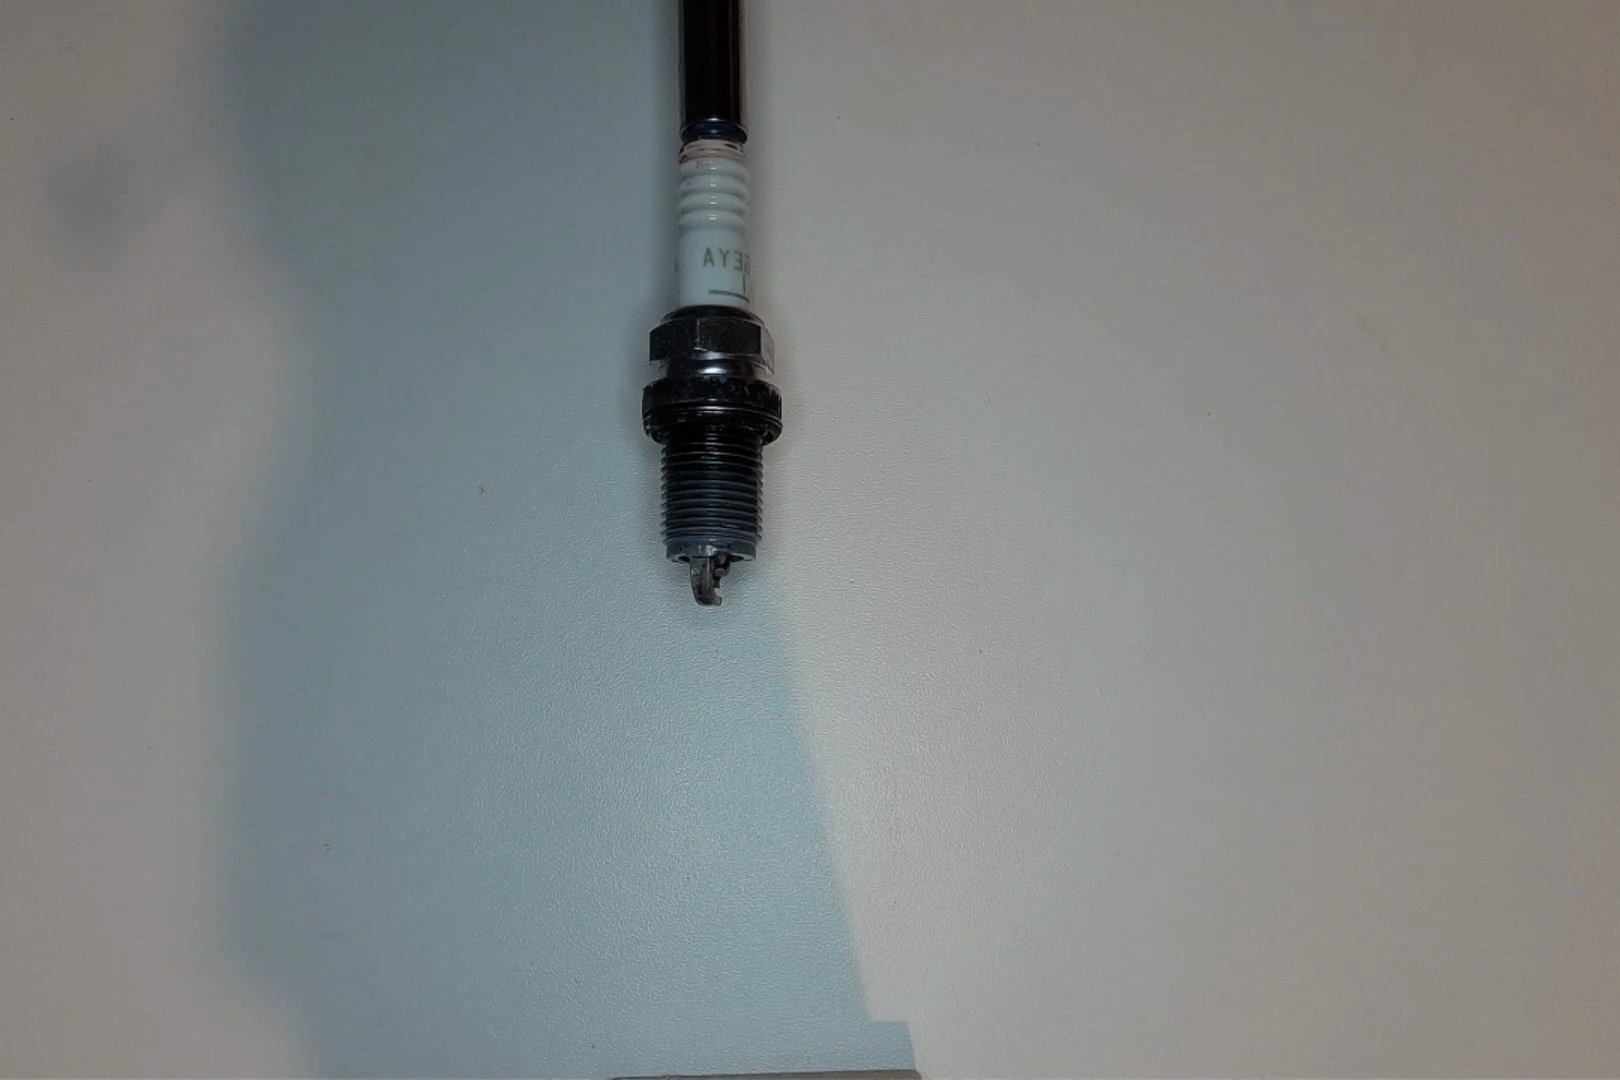
Label: anomaly